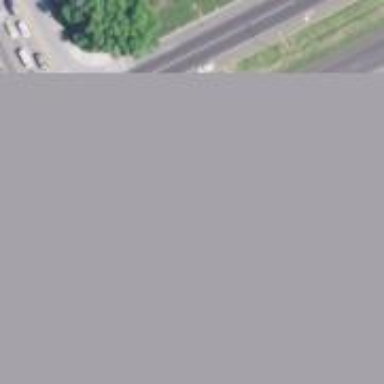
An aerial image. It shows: Zebra crossing on the road.